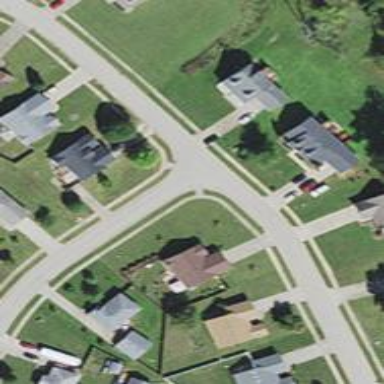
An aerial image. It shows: Residential road.